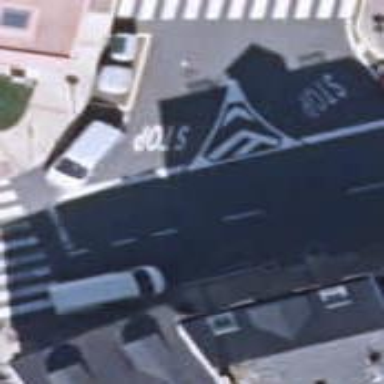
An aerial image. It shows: Stop road.